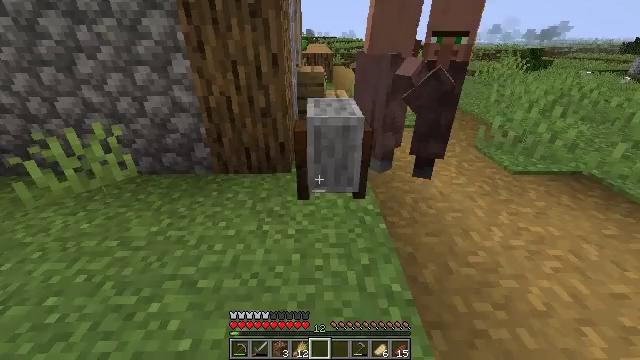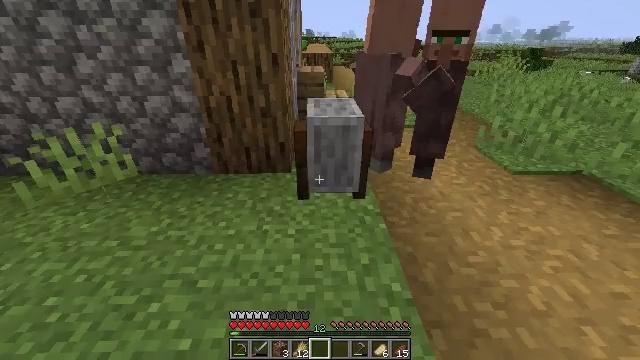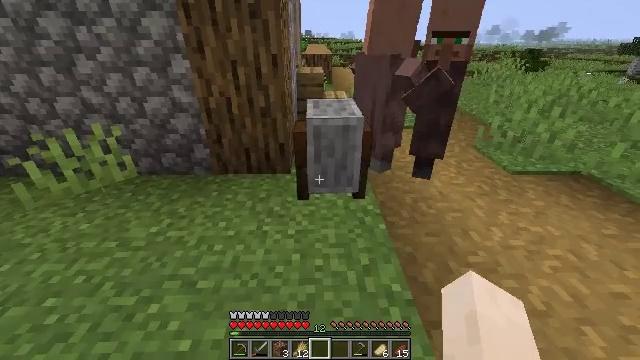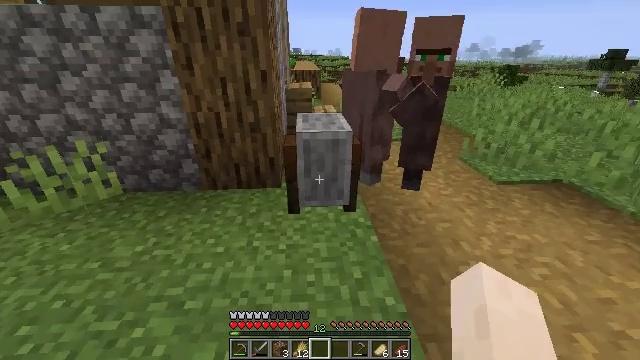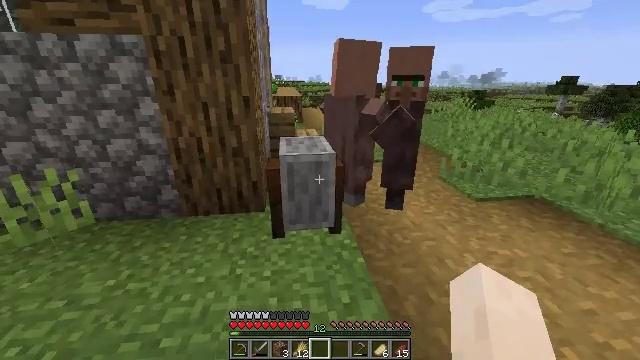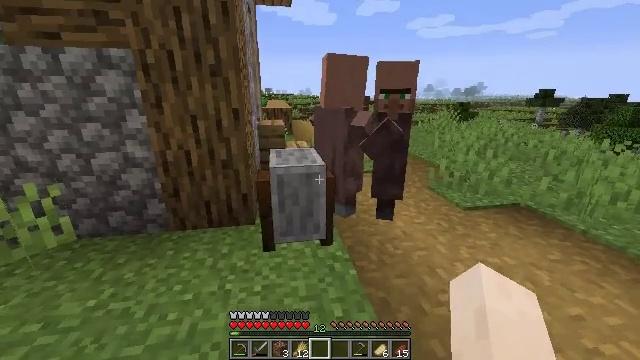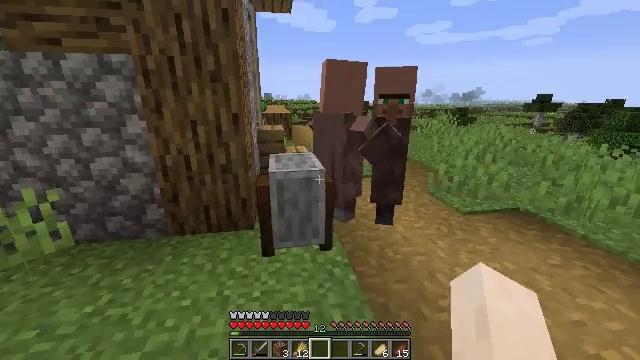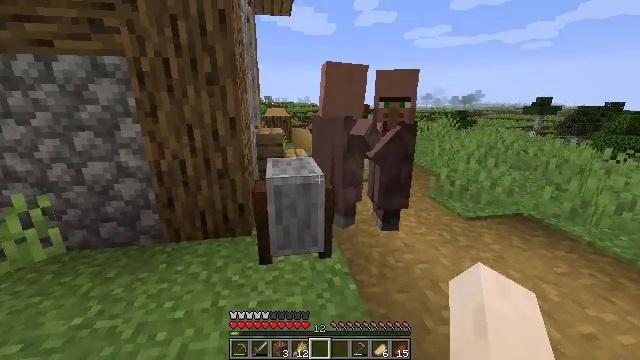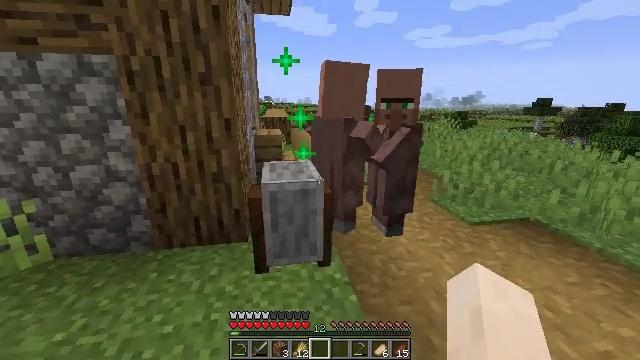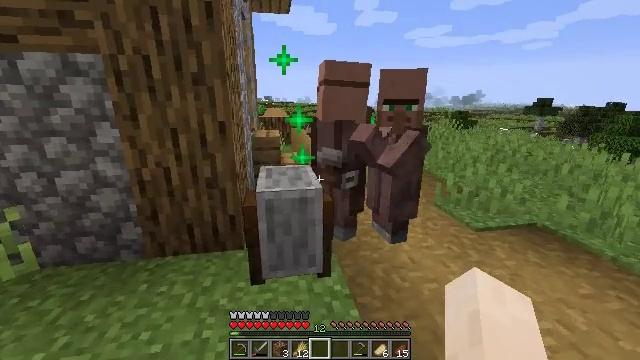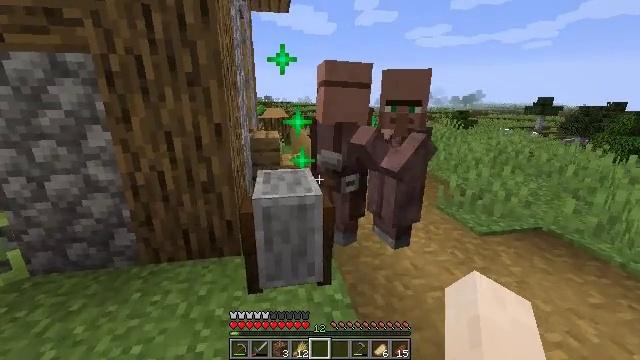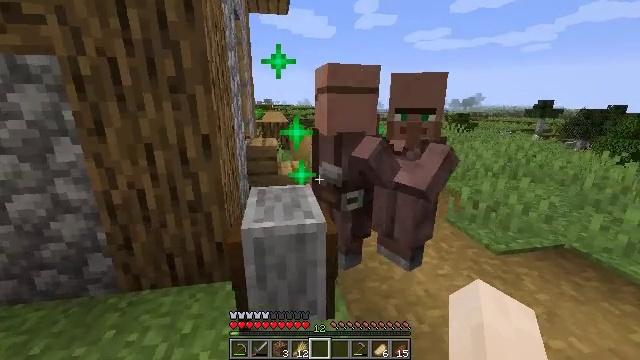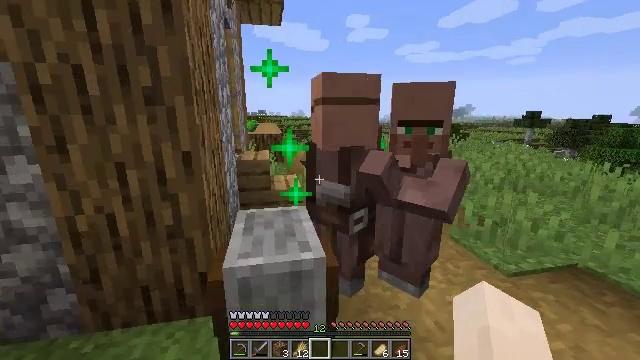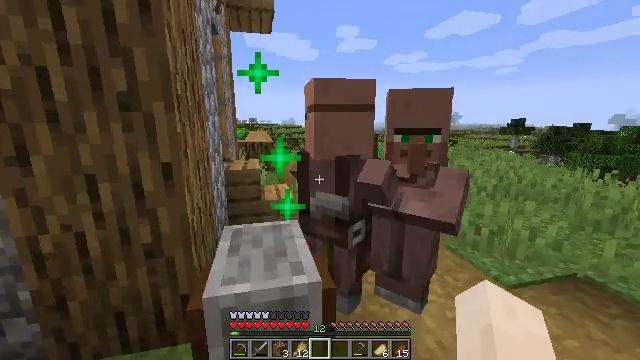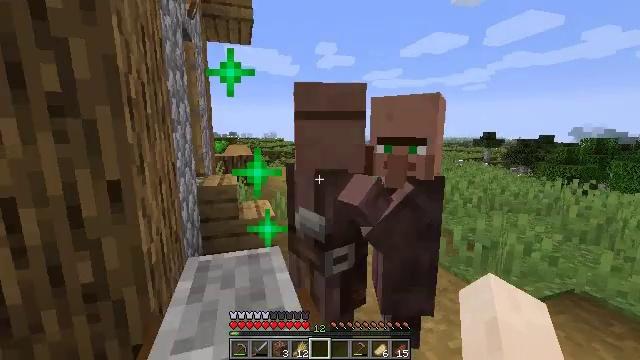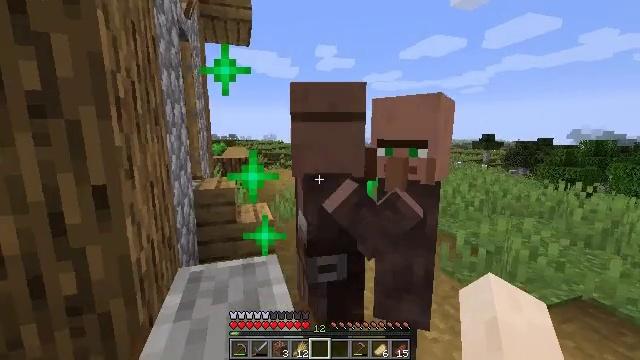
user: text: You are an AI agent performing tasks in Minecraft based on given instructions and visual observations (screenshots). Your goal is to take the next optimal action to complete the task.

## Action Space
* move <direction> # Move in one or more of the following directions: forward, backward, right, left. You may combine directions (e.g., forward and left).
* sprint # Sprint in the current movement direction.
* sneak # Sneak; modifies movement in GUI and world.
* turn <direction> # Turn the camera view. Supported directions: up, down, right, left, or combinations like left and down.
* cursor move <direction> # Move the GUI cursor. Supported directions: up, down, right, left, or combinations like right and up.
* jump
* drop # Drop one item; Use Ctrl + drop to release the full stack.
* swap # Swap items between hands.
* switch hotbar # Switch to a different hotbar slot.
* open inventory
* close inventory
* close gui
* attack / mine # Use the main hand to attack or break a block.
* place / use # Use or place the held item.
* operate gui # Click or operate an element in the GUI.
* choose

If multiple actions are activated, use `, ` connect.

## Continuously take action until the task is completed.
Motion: motion action
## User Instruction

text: Gather the grindstone to use later.
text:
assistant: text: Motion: no_op
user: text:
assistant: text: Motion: no_op
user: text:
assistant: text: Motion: turn right and up
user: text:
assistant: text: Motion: turn right and up
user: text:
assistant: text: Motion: turn right and up
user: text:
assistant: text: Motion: turn up
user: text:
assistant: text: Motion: move forward
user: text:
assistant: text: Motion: move forward
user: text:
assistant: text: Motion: move forward
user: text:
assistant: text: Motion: move forward
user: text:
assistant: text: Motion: move forward
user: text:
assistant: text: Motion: move forward, turn right and up
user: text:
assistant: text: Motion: move forward, turn right and up
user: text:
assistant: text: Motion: move forward, turn right and up
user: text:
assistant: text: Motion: no_op
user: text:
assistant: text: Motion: no_op
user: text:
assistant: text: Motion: use / place
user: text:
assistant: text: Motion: use / place
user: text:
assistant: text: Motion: use / place
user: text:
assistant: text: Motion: no_op
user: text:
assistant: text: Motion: no_op
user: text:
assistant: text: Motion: open gui
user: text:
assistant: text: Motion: no_op
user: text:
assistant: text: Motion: no_op
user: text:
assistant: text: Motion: cursor move left and up
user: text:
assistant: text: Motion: cursor move left and up
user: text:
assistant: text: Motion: cursor move up
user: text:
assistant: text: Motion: no_op
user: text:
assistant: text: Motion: no_op
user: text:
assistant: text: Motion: no_op